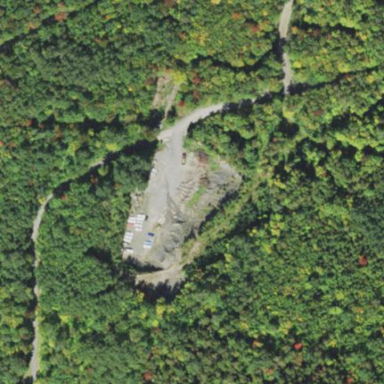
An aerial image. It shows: Quarry area.